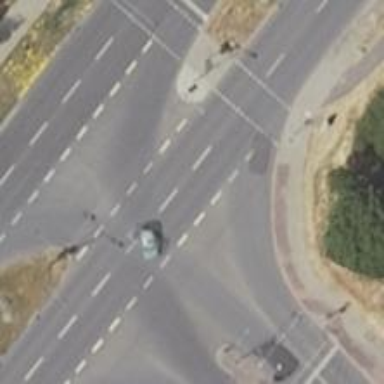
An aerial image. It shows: Road with traffic signals.